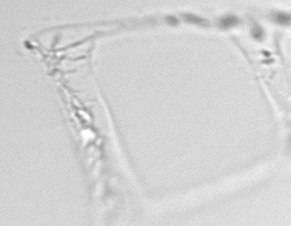
Label: Eucampia